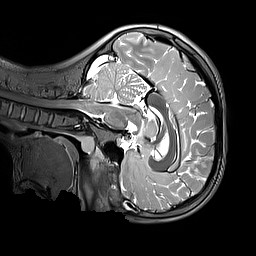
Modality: T2w
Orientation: sagittal
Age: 11
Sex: male
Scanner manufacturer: siemens
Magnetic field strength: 3 T
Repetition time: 3.2 s
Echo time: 0.408 s